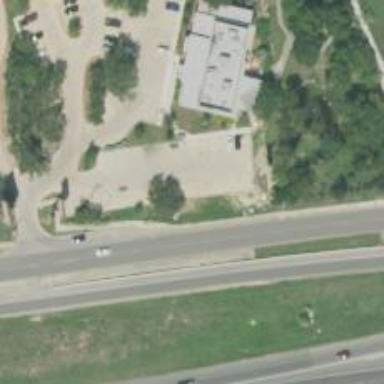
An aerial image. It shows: Secondary road with frontage road.